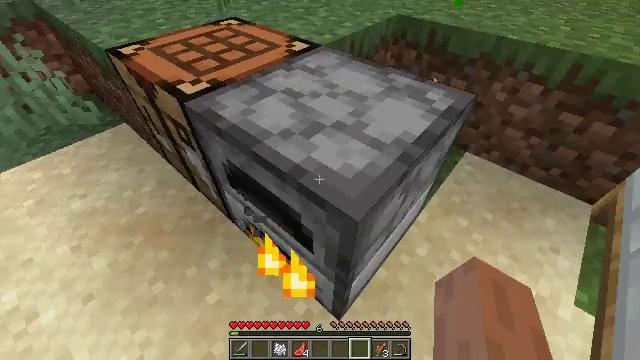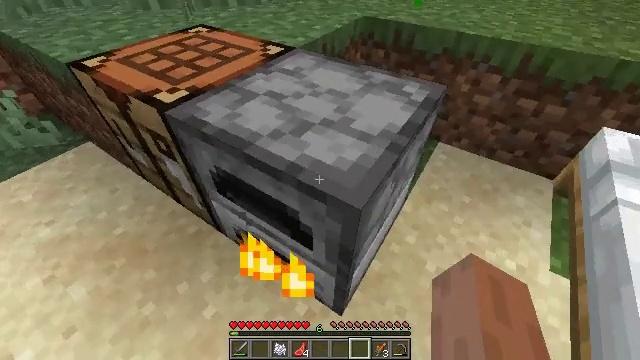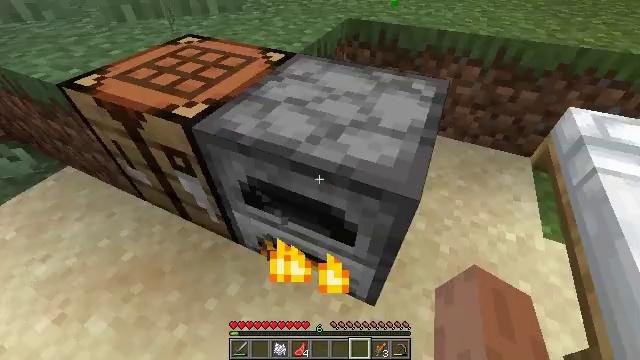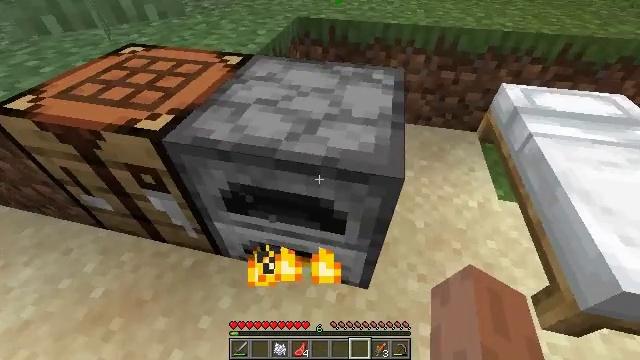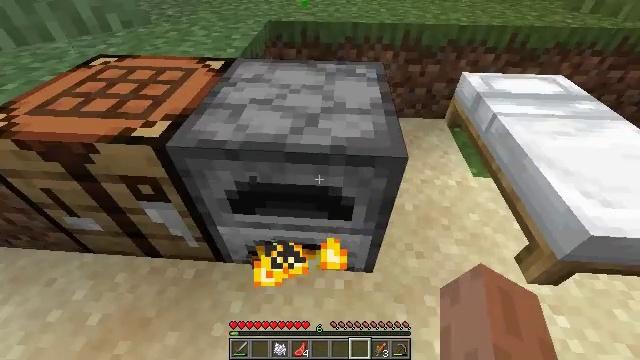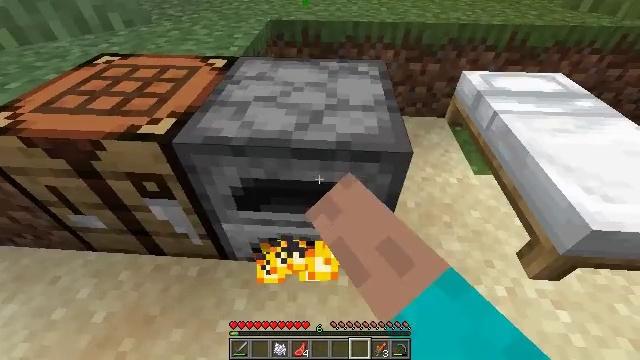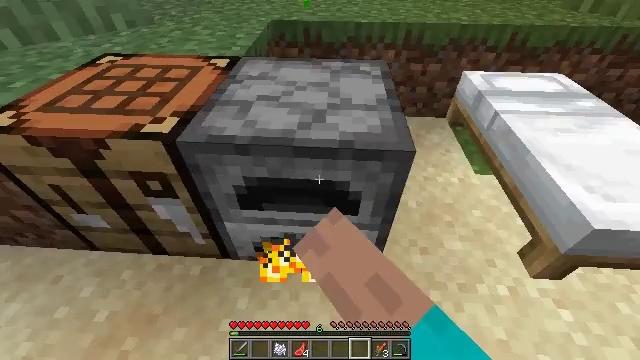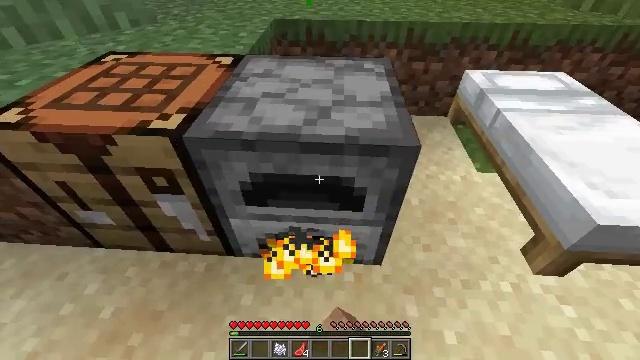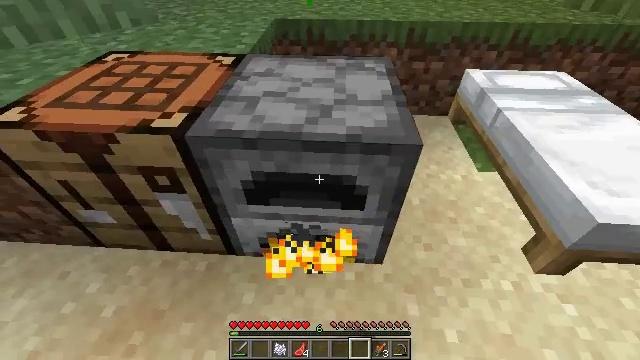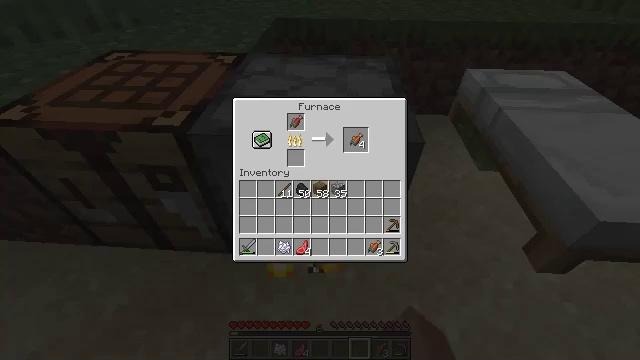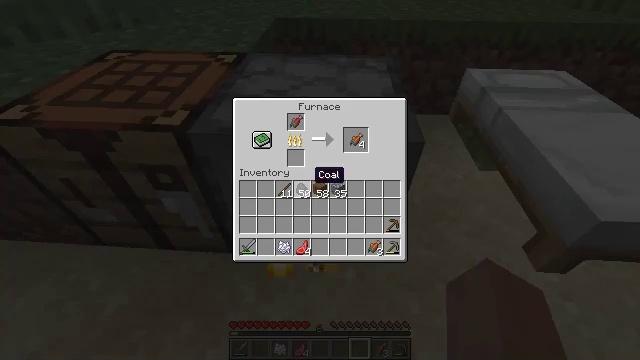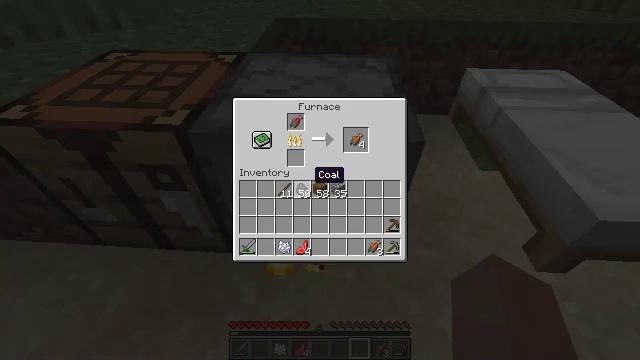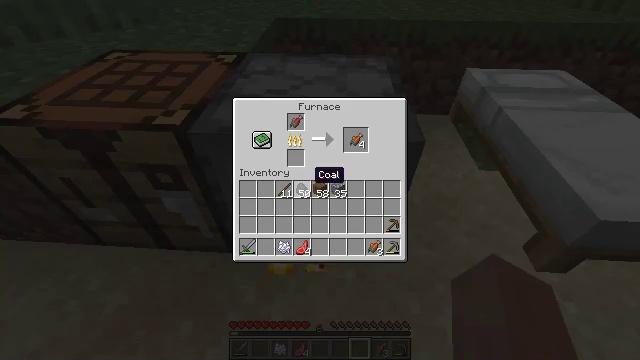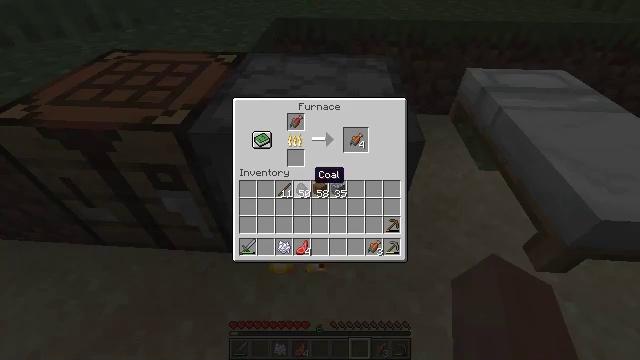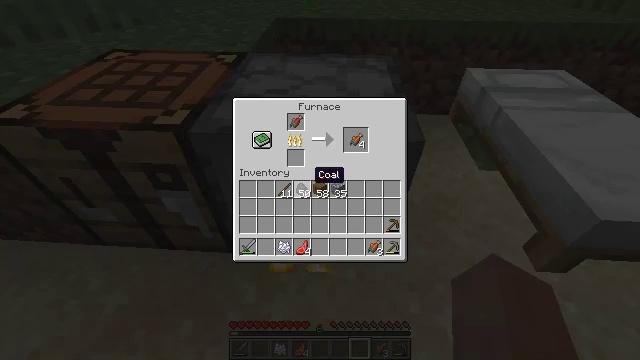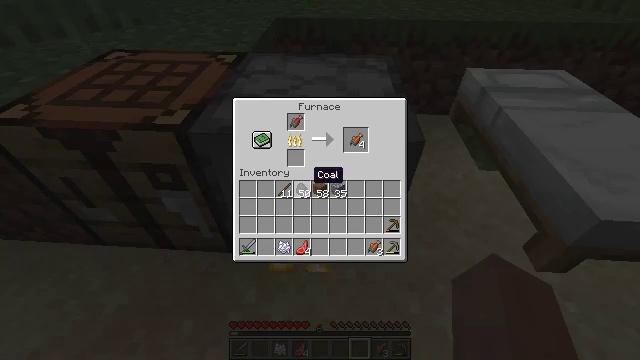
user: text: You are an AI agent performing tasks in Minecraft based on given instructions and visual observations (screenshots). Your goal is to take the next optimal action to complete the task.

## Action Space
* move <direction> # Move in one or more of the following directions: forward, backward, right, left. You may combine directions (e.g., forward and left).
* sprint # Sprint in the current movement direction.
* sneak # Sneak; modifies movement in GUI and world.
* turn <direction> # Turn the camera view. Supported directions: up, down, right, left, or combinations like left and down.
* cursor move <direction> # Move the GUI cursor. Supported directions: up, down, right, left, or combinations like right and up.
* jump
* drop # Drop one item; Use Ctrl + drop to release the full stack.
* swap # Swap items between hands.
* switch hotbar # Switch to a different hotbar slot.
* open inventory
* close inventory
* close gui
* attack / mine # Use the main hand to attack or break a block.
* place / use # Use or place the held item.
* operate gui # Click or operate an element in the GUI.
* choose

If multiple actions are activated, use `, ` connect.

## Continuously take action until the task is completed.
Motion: motion action
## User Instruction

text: Put raw salmon in the furnace to craft cooked salmon.
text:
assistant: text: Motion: move left, turn right and up
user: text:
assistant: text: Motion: move left, turn right
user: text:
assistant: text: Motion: turn right
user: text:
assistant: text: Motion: turn right, use / place
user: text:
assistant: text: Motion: use / place
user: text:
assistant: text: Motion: use / place
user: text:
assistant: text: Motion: use / place
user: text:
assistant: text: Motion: no_op
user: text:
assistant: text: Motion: open gui
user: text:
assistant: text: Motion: cursor move left
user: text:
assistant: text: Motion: no_op
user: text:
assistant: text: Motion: no_op
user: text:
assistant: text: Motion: no_op
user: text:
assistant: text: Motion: no_op
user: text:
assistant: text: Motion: no_op
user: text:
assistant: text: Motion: no_op
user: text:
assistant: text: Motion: no_op
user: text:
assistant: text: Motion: cursor move right and up
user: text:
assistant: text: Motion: cursor move right
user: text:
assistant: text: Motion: cursor move right
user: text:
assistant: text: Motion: no_op
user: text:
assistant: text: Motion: no_op
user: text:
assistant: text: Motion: no_op
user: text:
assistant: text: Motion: cursor move right
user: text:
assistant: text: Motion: cursor move right
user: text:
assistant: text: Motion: no_op
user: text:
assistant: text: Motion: no_op
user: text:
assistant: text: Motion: no_op
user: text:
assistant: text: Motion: sneak
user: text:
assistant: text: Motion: sneak